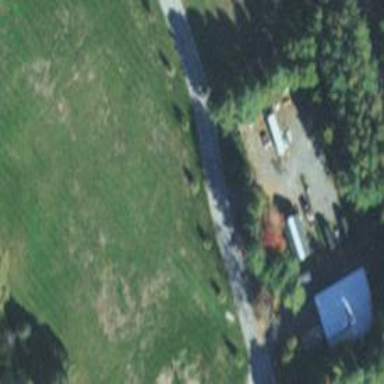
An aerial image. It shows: Disc golf course on leisure land.